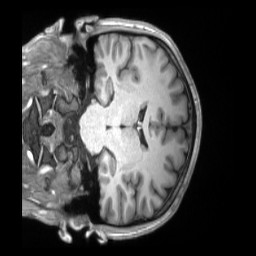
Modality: T1w
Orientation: coronal
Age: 26
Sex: male
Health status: ill
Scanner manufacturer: siemens
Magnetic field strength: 3 T
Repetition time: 2.2 s
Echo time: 0.00157 s